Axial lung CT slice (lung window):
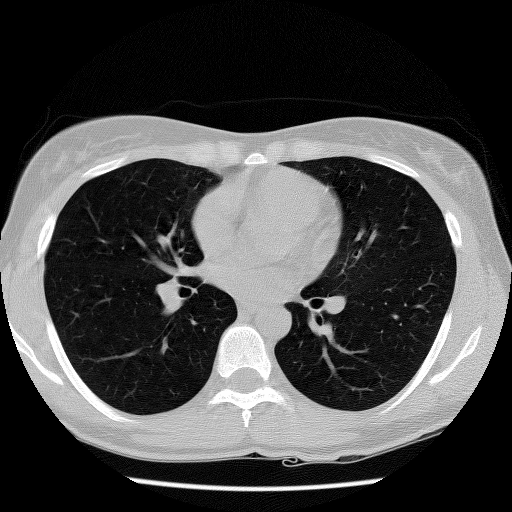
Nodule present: no